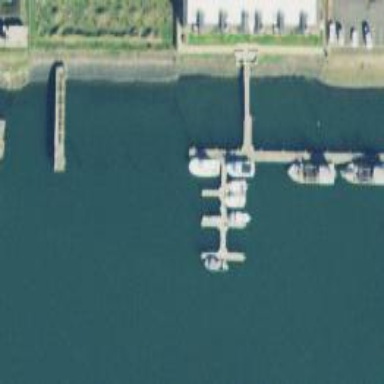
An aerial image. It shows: Pier with mooring facilities.